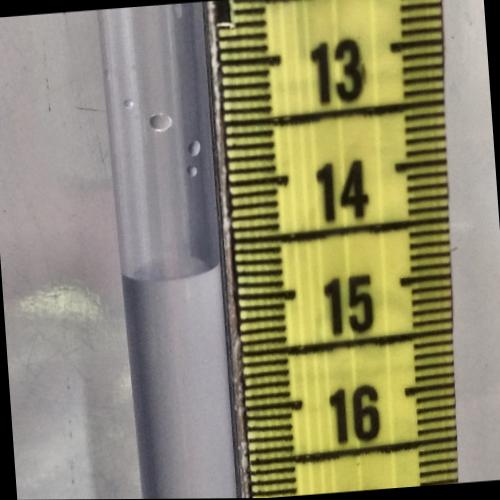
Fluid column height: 14.7 cm